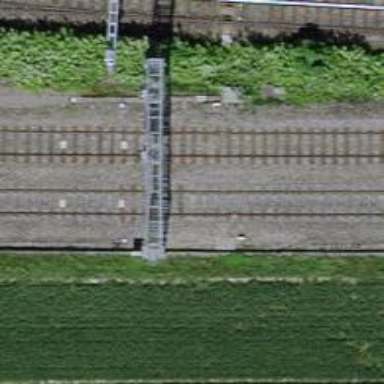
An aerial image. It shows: Railway signal.